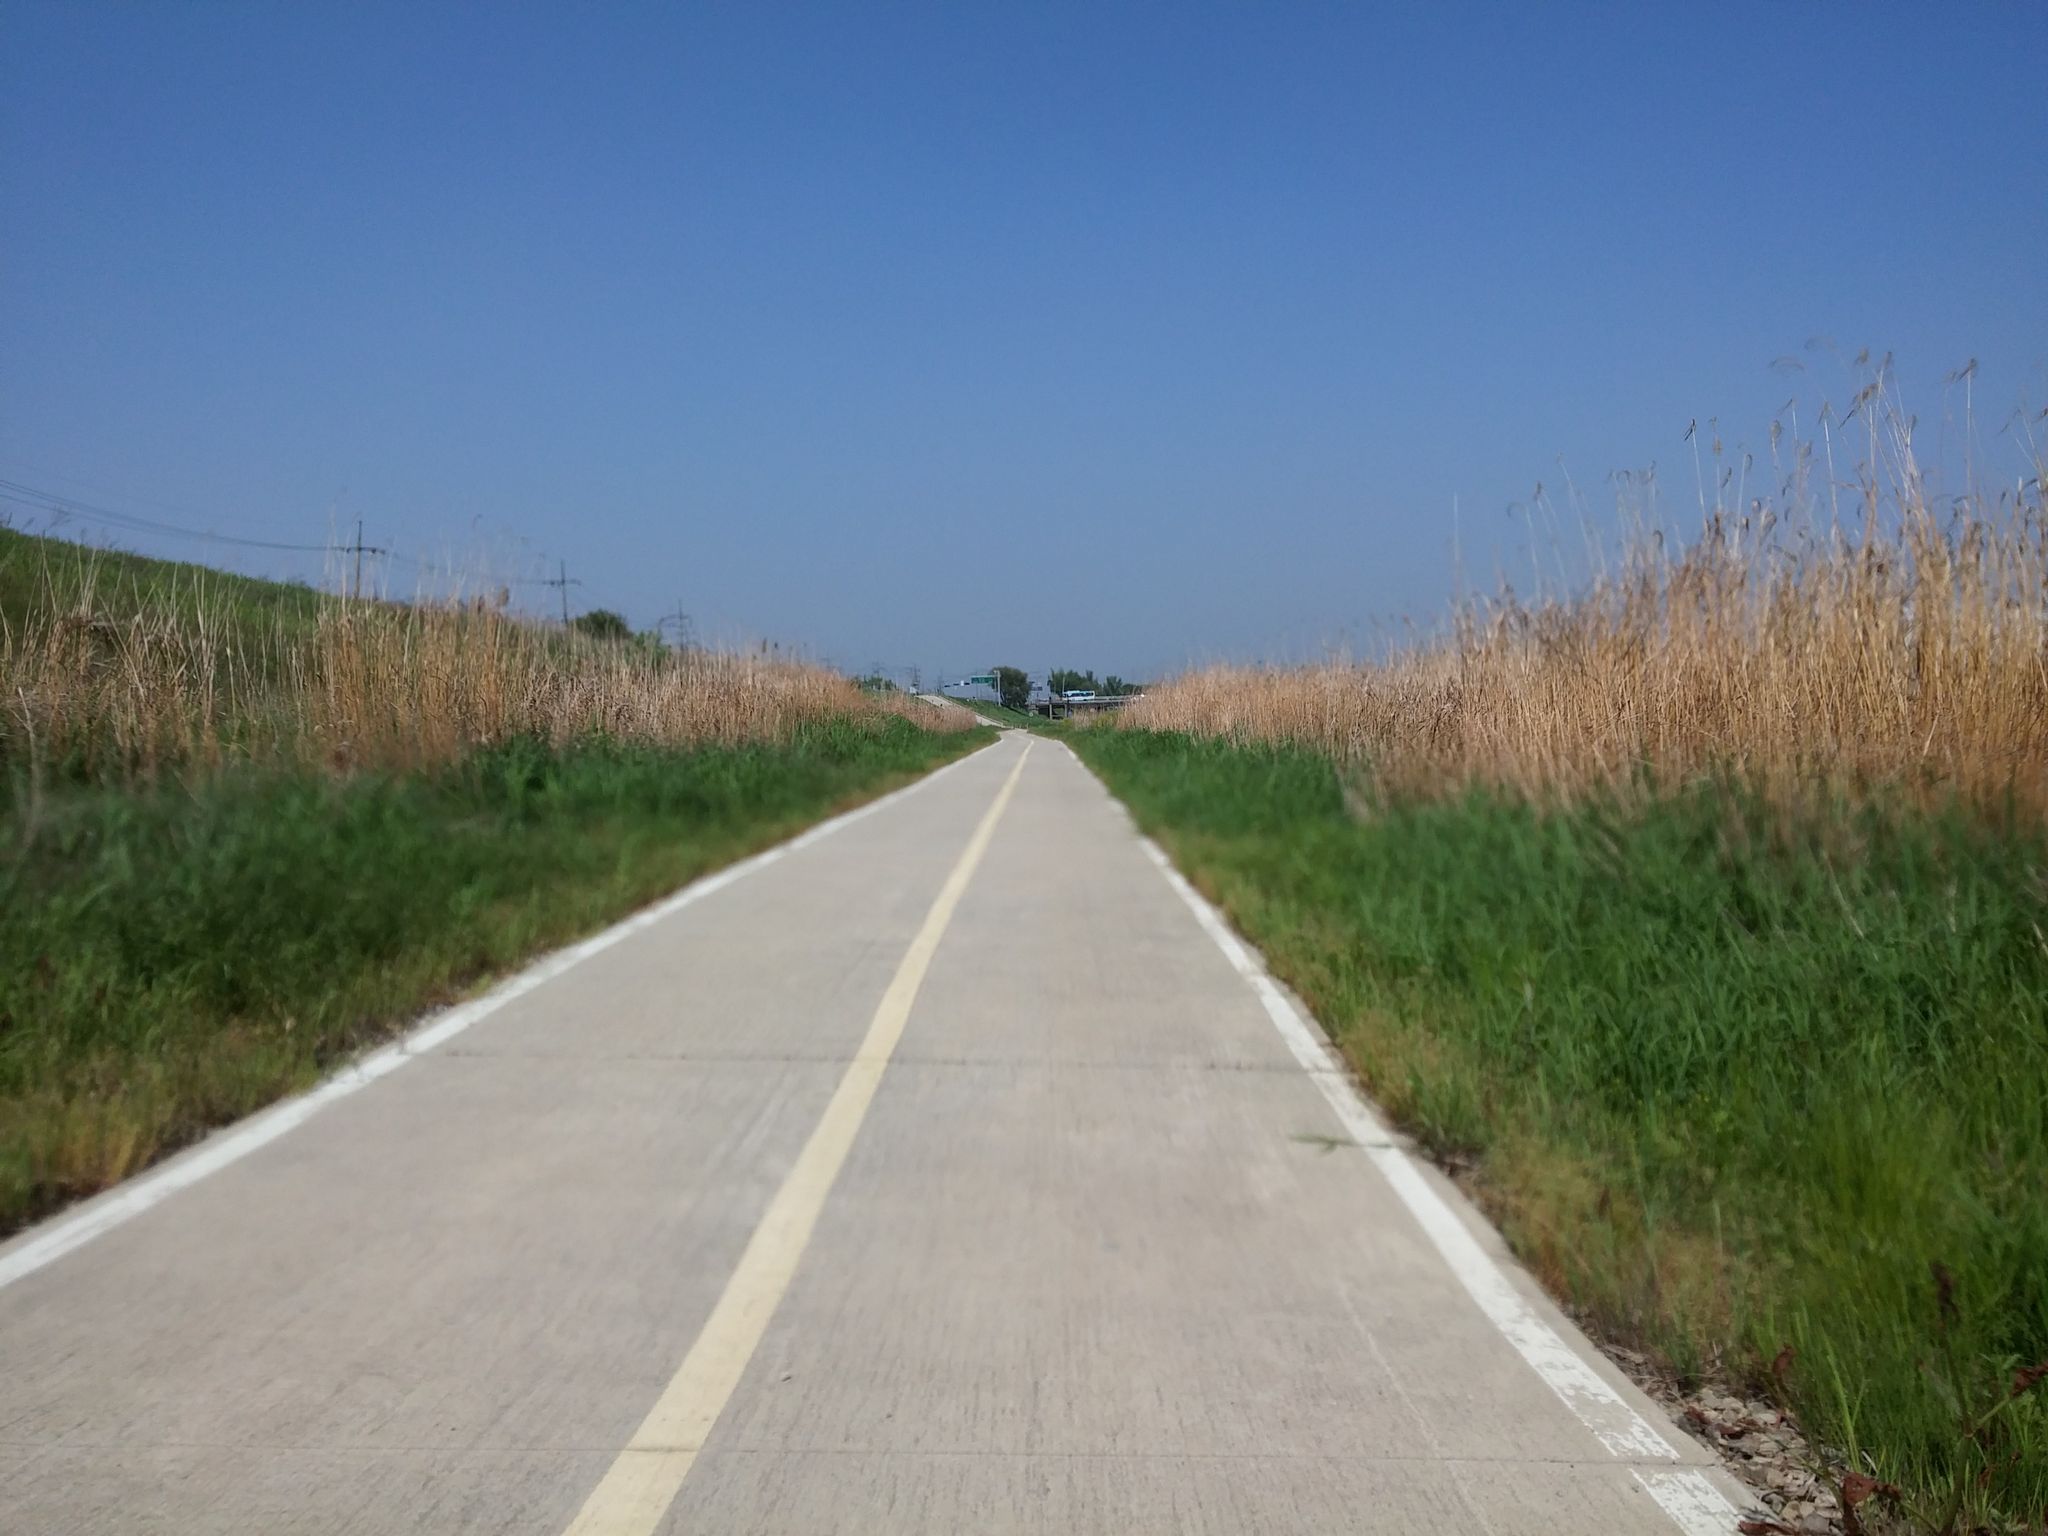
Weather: clear
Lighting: day
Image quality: good
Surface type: cycling surface
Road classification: cycleway, service
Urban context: low density rural
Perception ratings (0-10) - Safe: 0.6, Lively: 2.01, Beautiful: 6.3, Boring: 8.37, Depressing: 6.99, Wealthy: 1.02